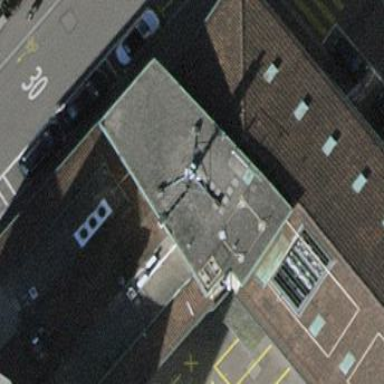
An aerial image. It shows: Commercial building.